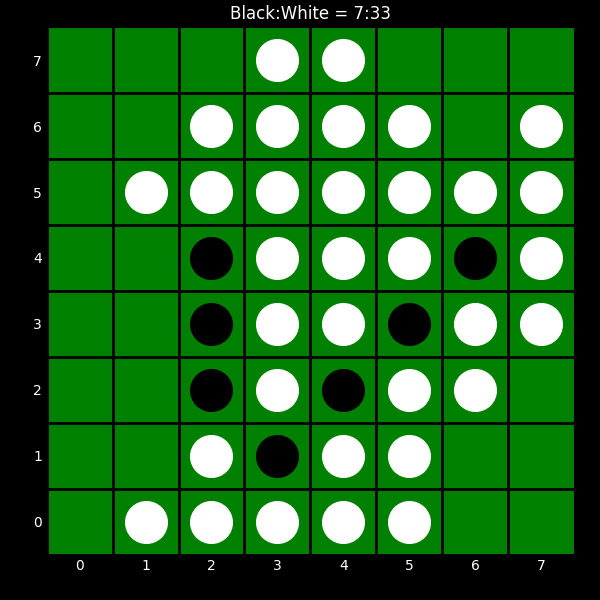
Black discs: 7
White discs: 33